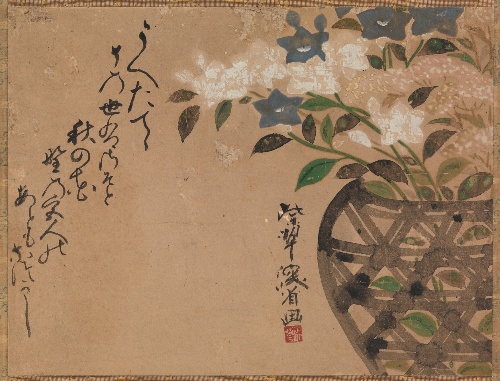
Artist: Ogata Kenzan
Artist bio: Japanese, 1663–1743
Date: 18th century
Object type: Hanging scroll
Classification: Paintings
Medium: Hanging scroll; ink and color on paper
Culture: Japan
Period: Edo period (1615–1868)
Dimensions: 10 1/4 x 13 3/8 in. (26 x 34 cm)
Department: Asian Art
Credit line: H. O. Havemeyer Collection, Bequest of Mrs. H. O. Havemeyer, 1929
Accession year: 1929
Repository: Metropolitan Museum of Art, New York, NY
Tags: Baskets|Flowers